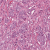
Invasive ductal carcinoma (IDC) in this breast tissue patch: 1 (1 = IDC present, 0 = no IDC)